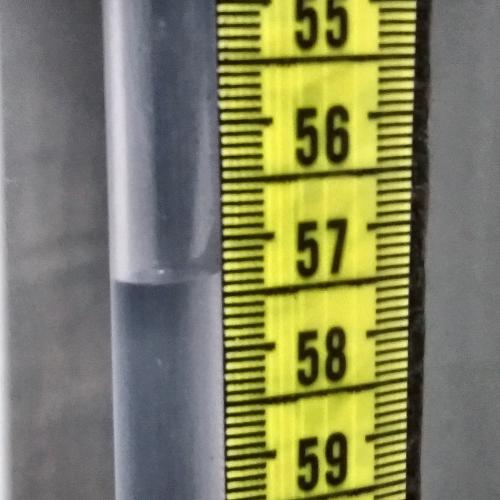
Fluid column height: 57.3 cm